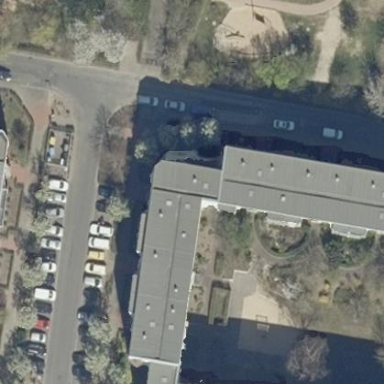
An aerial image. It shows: Building with apartments and flat roof.